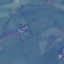
Land use / land cover: Pasture